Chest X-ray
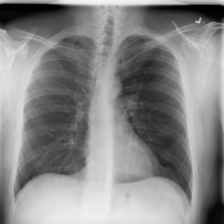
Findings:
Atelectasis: negative
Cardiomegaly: negative
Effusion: negative
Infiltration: positive
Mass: negative
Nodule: negative
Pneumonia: negative
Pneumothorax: negative
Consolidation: negative
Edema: negative
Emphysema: negative
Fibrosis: negative
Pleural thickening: negative
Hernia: negative